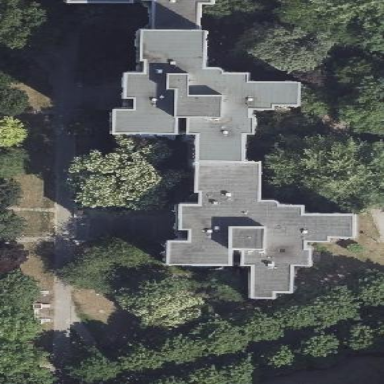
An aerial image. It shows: Grey flat-roofed apartment building.